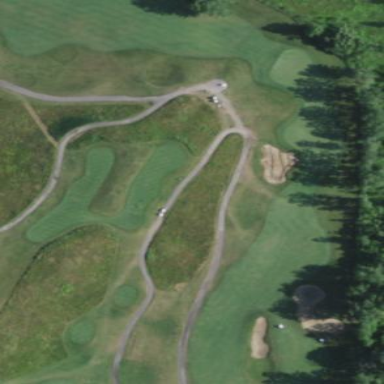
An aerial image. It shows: Golf tee.